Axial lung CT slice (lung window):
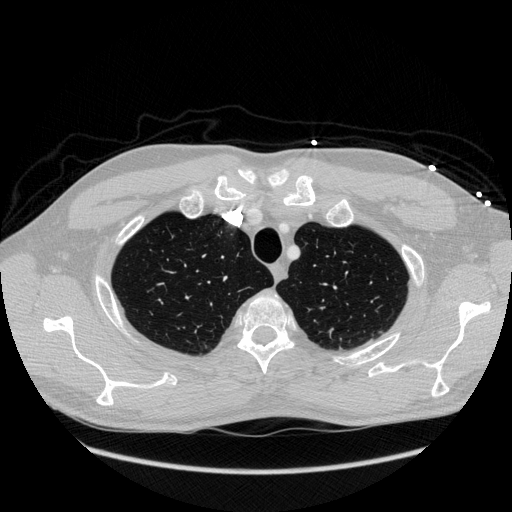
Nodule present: no